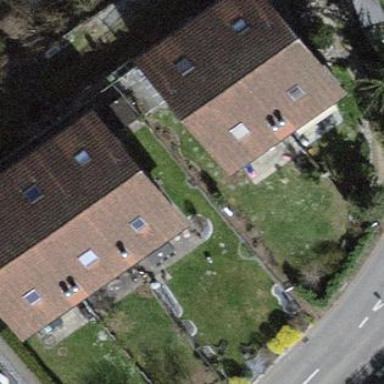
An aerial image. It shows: Residential building with tile roof.